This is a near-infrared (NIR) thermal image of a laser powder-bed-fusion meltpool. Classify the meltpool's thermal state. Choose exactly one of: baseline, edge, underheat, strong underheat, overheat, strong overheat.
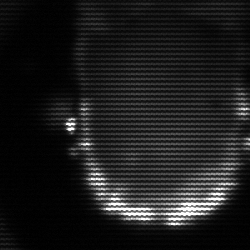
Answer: baseline